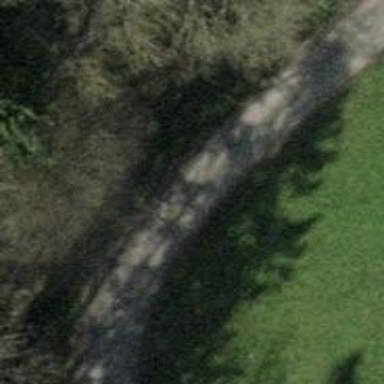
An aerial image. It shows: Path covered with grass.